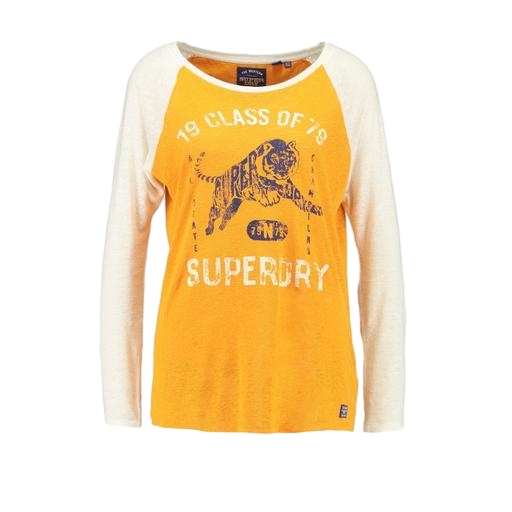
yellow iconic women's long-sleeved t-shirt, multicolor long sleeve raglan t-shirt logo, slub baseball tee, white background